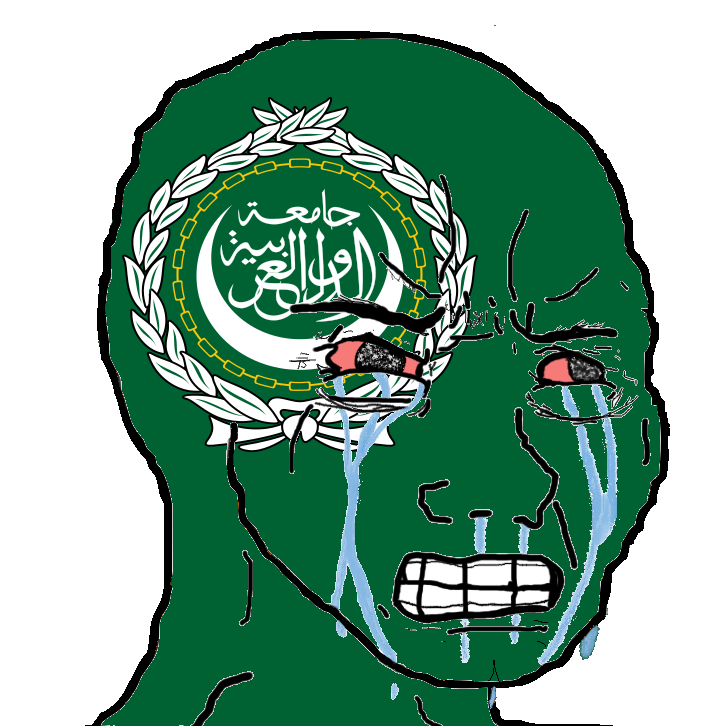
Label: 5_Crying_Wojak